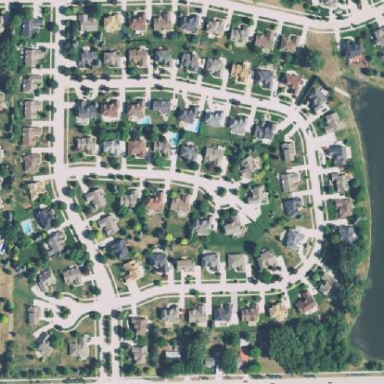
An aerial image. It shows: Single-family residential area.